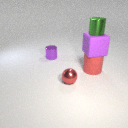
large red rubber cylinder below small green metal cylinder